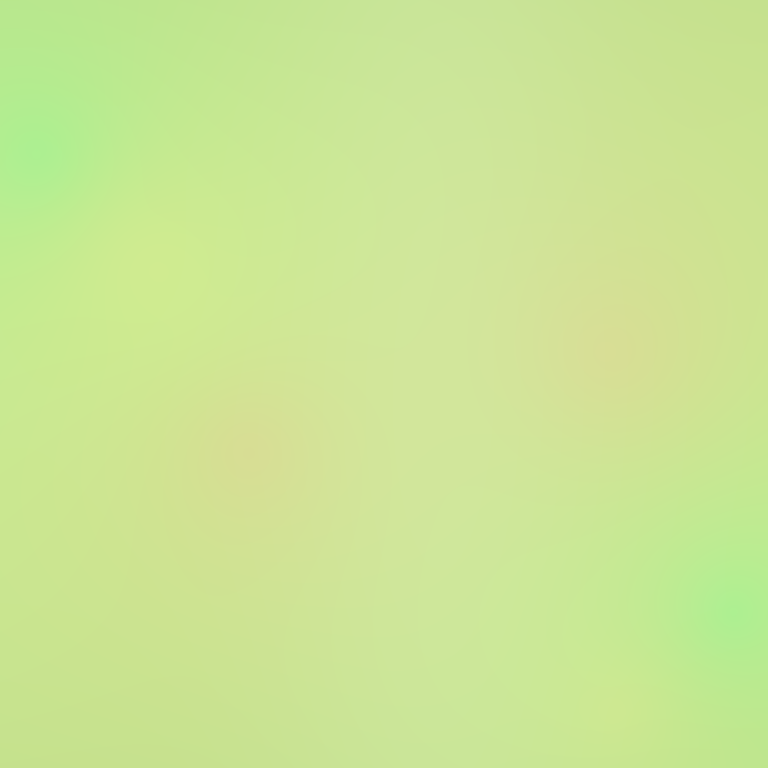
Abstract light effect, smooth gradient from soft green to pale yellow, calm atmosphere, diffuse light, no room, no furniture, no objects.